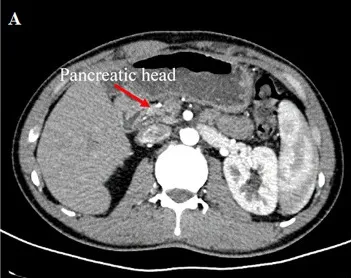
Contrast abdominal CT showed the pancreatic head [(A), red arrow] with the absence of the pancreatic body and tail.
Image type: radiology (ct)